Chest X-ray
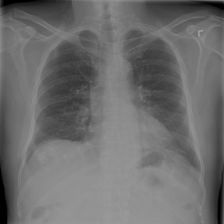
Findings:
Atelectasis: negative
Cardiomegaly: negative
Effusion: negative
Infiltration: negative
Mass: positive
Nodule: negative
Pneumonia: negative
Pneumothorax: negative
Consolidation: negative
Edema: negative
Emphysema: negative
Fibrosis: negative
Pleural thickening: negative
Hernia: negative